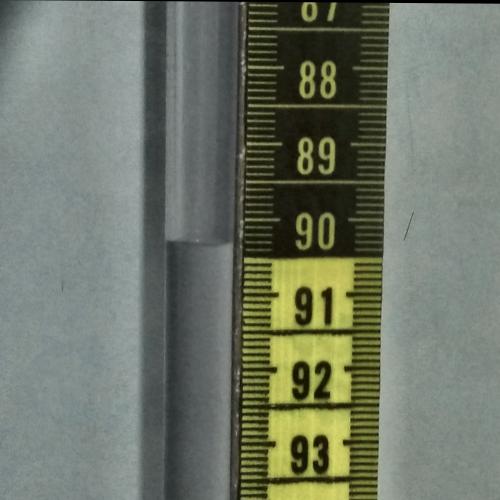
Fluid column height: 90.3 cm